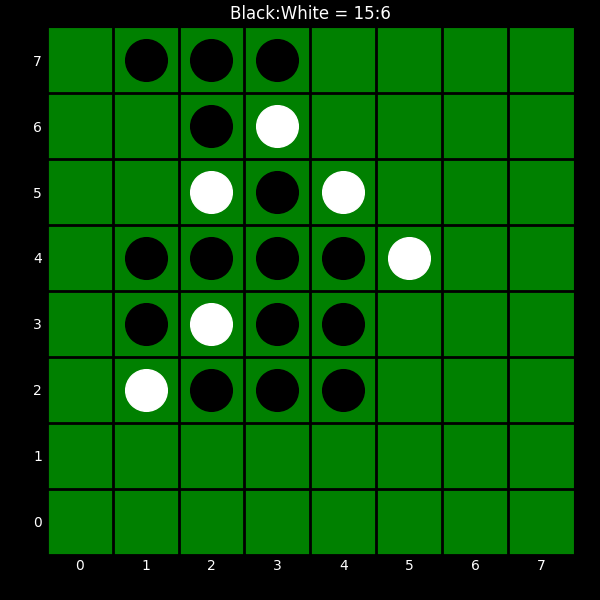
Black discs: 15
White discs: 6